Question: This is so stupid, I am certain I will be stabbing myself with a wet kipper in a few minutes..
I have this method, the purpose of which is to determine if a particular path in the assets folder is a subfolder. It's used in a recursive search to find files in assets.
'''
private static boolean isDirectory(AssetManager assetManager, String path) throws IOException
{
// AssetManager.list() returns a string array of assets located @ path
// if path is a file, then the array will be empty and have zero length
// if path does not exist, then an IOException is raised
// (ignore the exception as in theory, this will never happen
// since this is called by the searchAssets recursive find)
// do nothing for uninitialised or empty paths
if (path==null || path.equals("")){return false;}
try {
if (DEBUG){Log.d(TApp.APP_TAG,path + " lists " + assetManager.list(path).length + " assets");}
if (assetManager.list(path).length > 0){
return true;
}
} catch (IOException e) {
// do nothing - path should always exist but in any case, there is nothing we can
// do so just throw it back up
throw e;
}
return false;
}
'''
The problem is that it is always returning false.
When I step through the code, I can see that .list() returns a non-zero value for a subfolder both from the logcat output and from evaluating .list() at a breakpoint. When I step through the method, the current execution point correctly hits "return true;" but when I hit F7 to continue (I'm using IDEA), the execution point jumps to the last statement, "return false;", which is the value returned.
(I'm embarrassed to be asking). Why?
[EDIT] Request to show how I'm calling it - this method is not finished as I can't get the above to work!
'''
public static String searchAssets(AssetManager asm, String path, String filename){
// TODO uses hard coded path separator
// search for the file, filename, starting at path path in the assets folder
// asm must be initialised by the caller using an application context
// returns an empty string for non existent files or for filename = ""
if (asm==null){return "";}
String foundFile; // return value
try {
// get a list of assets located at path
String[] files = asm.list(path);
// files may be null if an invalid path is passed
if (files!=null && files.length>0){
// loop through each asset for either a subfolder to search
// recursively or the file we are looking for
for (String file:files){
// <<<<<< HERE'S THE CALL >>>>>>>
if (isDirectory(asm,path + "/" + file)){
foundFile = searchAssets(asm,file,filename); // recurse this subfolder
// searchAssets returns either the name of our file, if found, or an empty string
if (!foundFile.equals("")){
return foundFile;
}
} else {
if (file.equals(filename)){
return path + "/" + file;
}
}
}
}
} catch (IOException e) {
// eat the exception - the caller did not set us up properly
}
return "";
}
'''
[MORE EDITS]
Logcat:
'''
09-27 09:21:12.047: DEBUG/GRENDLE(2811): harmonics_data/Harmonic Data SHC lists 2 assets
09-27 09:21:12.137: DEBUG/GRENDLE(2811): harmonics_data/Harmonic Data SHC is a subfolder, returning true
09-27 09:21:12.544: DEBUG/GRENDLE(2811): harmonics_data/Harmonic Data SHC is a not a subfolder, returning false
'''
Here's a screenshot. The first breakpoint (return true;) is hit first. Continue stepping jumps straight to the last statement, return false, which is what is returned. This is NOT an exception. The exception breakpoint is never hit, and I don't expect it ever will, and as you can see from the logcat, the control flow seems wrong.
I don't know how it looks in Eclipse, but here the red lines are breakpoints and the blue line is the current execution point.

I've cleared the caches, deleted the file index, deleted the output folders and done a complete rebuild.
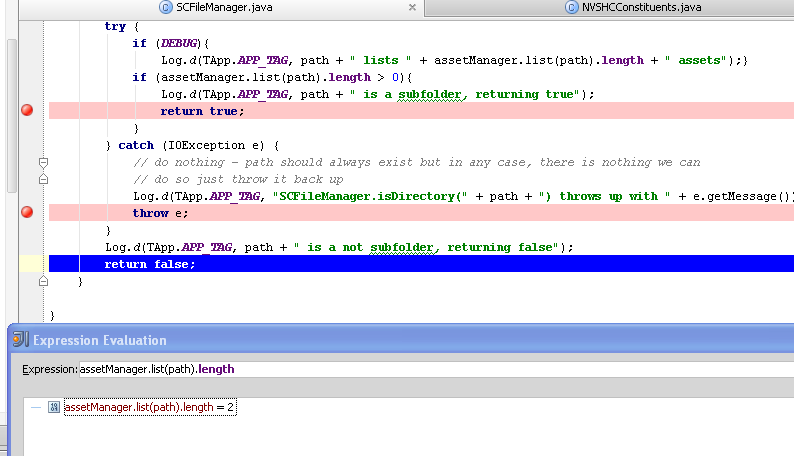
Answer: I really don't understand the log seeing the application, but I think that the problem is here:
'''
// <<<<<< HERE'S THE CALL >>>>>>>
if (isDirectory(asm,path + "/" + file)){
foundFile = searchAssets(asm,path + "/" + file,filename); // recurse this subfolder
'''
Maybe putting the path and the bar in the recursive call solve your problem, but, anyway, the isDirectory method is not necessary, I'll do the search method this way:
'''
public static String searchAssets(AssetManager asm, String path,
String filename) {
// TODO uses hard coded path separator
// search for the file, filename, starting at path path in the assets
// folder
// asm must be initialized by the caller using an application context
// returns an empty string for non existent files or for filename = ""
if (asm == null) {
return "";
}
String foundFile = ""; // return value
try {
// get a list of assets located at path
String[] files = asm.list(path);
// files may be null if an invalid path is passed
if (files != null && files.length > 0) {
// loop through each asset for either a subfolder to search
// recursively or the file we are looking for
for (String file : files) {
foundFile = searchAssets(asm, path + "/" + file, filename); // recurse
// this
// subfolder
// searchAssets returns either the name of our file, if
// found, or an empty string
if(!foundFile.equals("")){
return foundFile;
}
}
} else {
if (path.equals(filename)) {
return path;
}else{
return "";
}
}
} catch (IOException e) {
// eat the exception - the caller did not set us up properly
}
return "";
}
'''